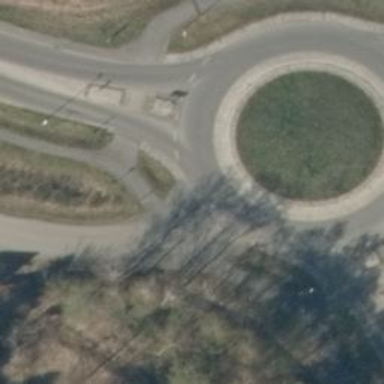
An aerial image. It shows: Secondary road with asphalt surface.